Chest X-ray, PA view. Patient: 65 years old, sex F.
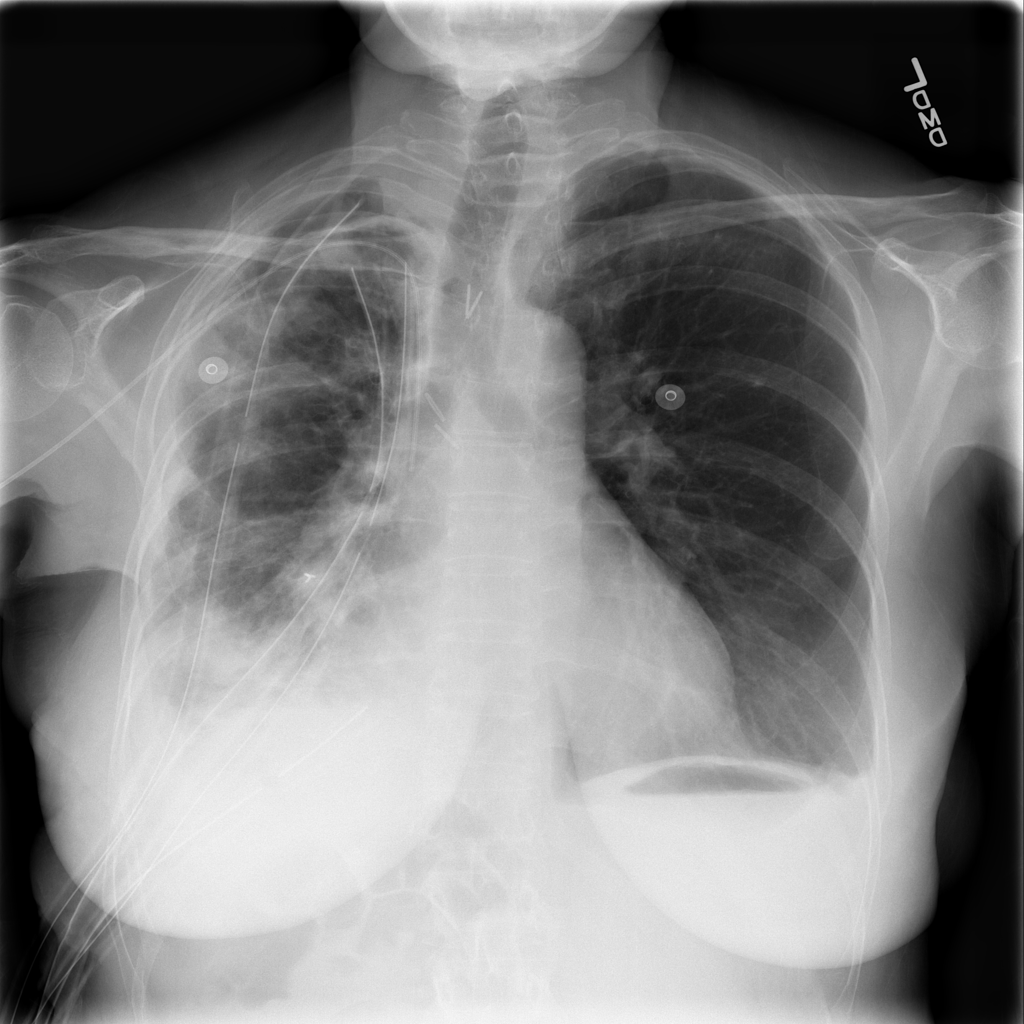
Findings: Pneumothorax